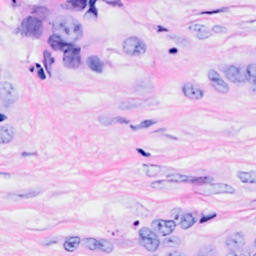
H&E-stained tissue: Breast